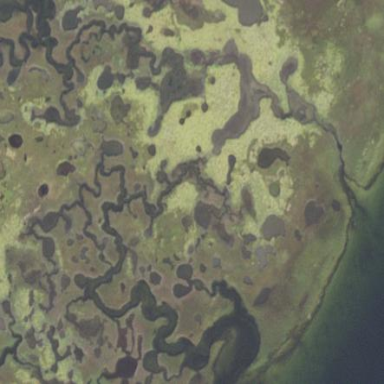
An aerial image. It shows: Saltmarsh wetland.